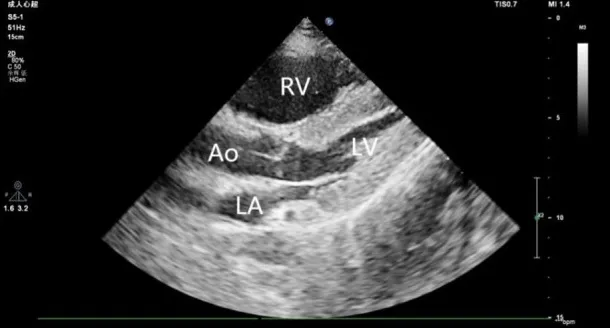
Ultrasound image reveals an enlarged right ventricle and underfilled left ventricle. RV, right ventricle; LV, left ventricle; LA, Left atrium; AO, Aorta.
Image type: radiology (ultrasound)